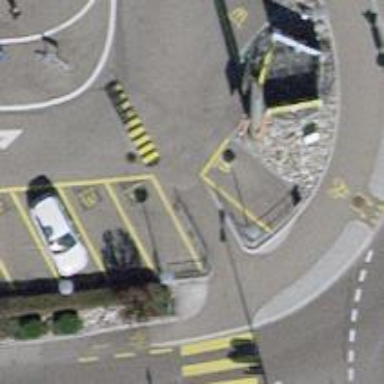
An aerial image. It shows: Bump for traffic calming.